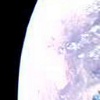
Label: sunburn